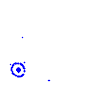
Particle: electron